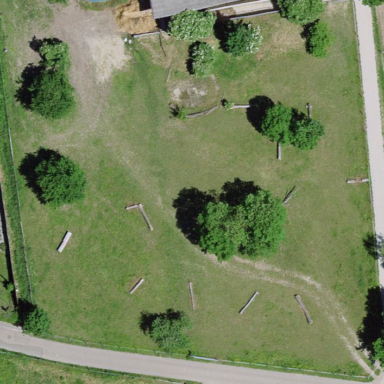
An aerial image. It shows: Equestrian pitch for leisure land sports.